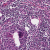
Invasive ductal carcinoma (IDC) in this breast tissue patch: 0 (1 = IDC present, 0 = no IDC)